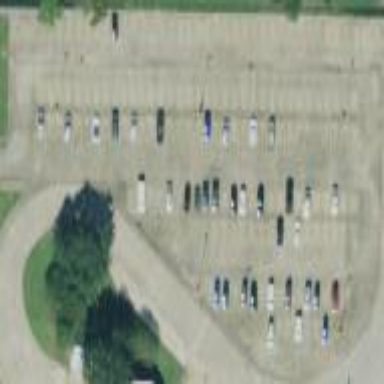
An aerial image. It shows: Parking area with surface parking. It includes park and ride facilities.